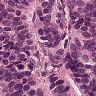
Metastatic tissue present: yes